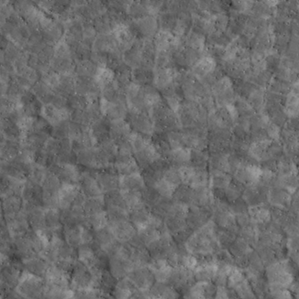
Label: non_frost